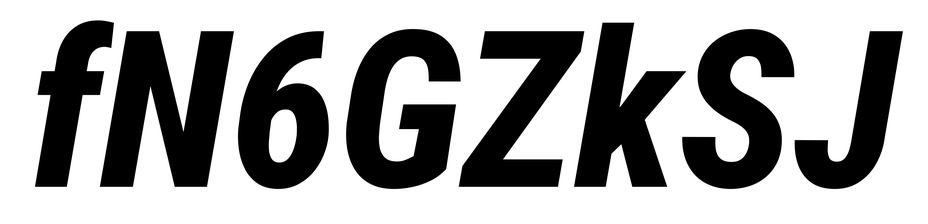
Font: Roboto-Italic_Condensed_ExtraBold_Italic